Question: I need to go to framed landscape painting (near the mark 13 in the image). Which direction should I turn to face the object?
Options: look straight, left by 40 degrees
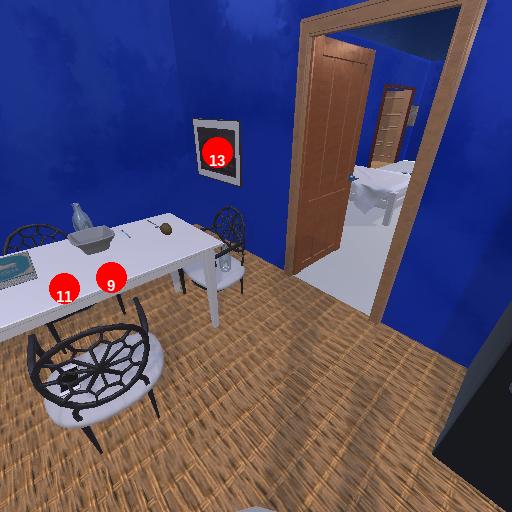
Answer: look straight